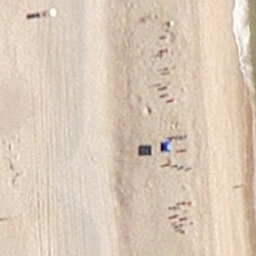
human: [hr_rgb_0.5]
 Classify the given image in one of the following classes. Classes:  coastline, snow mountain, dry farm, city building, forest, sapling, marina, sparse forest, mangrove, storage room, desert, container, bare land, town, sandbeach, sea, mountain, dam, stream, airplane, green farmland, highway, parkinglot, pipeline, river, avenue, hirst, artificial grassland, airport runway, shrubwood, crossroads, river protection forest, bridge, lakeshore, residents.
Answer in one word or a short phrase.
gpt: sandbeach